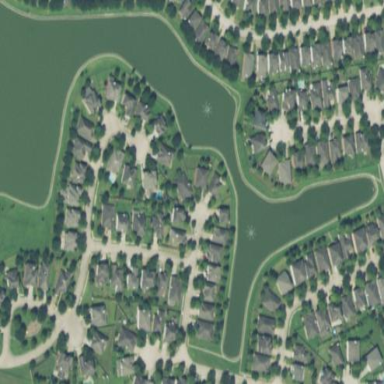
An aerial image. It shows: Residential area in neighborhood consisting of single-family homes.